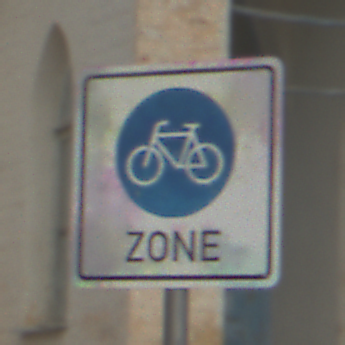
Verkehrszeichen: BeginnFahrradzone
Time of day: MorningAfternoon
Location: Outdoor (Nature)
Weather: PartlyCloudy
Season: Autumn
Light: Natural